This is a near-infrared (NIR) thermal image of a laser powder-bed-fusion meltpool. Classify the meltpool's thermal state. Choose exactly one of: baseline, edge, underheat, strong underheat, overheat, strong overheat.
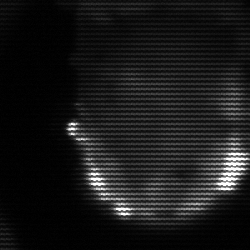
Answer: baseline